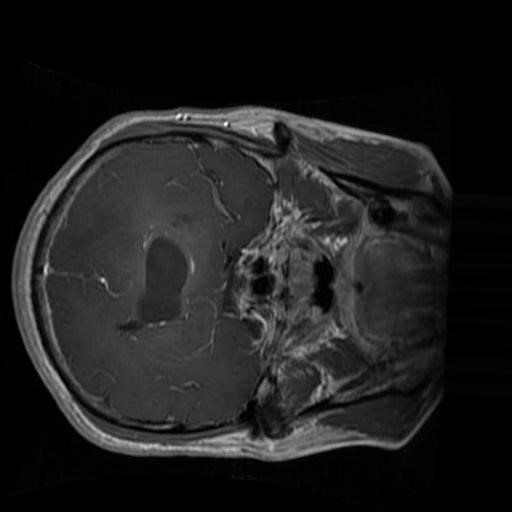
Label: brain_glioma